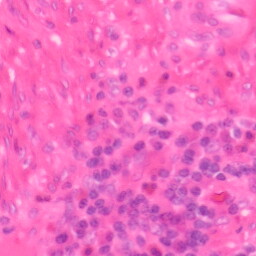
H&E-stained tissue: Colon